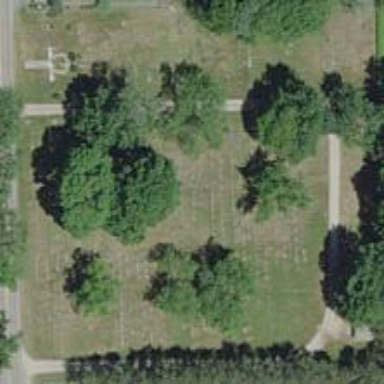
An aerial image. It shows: Cemetery.